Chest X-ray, AP view. Patient: 20 years old, sex M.
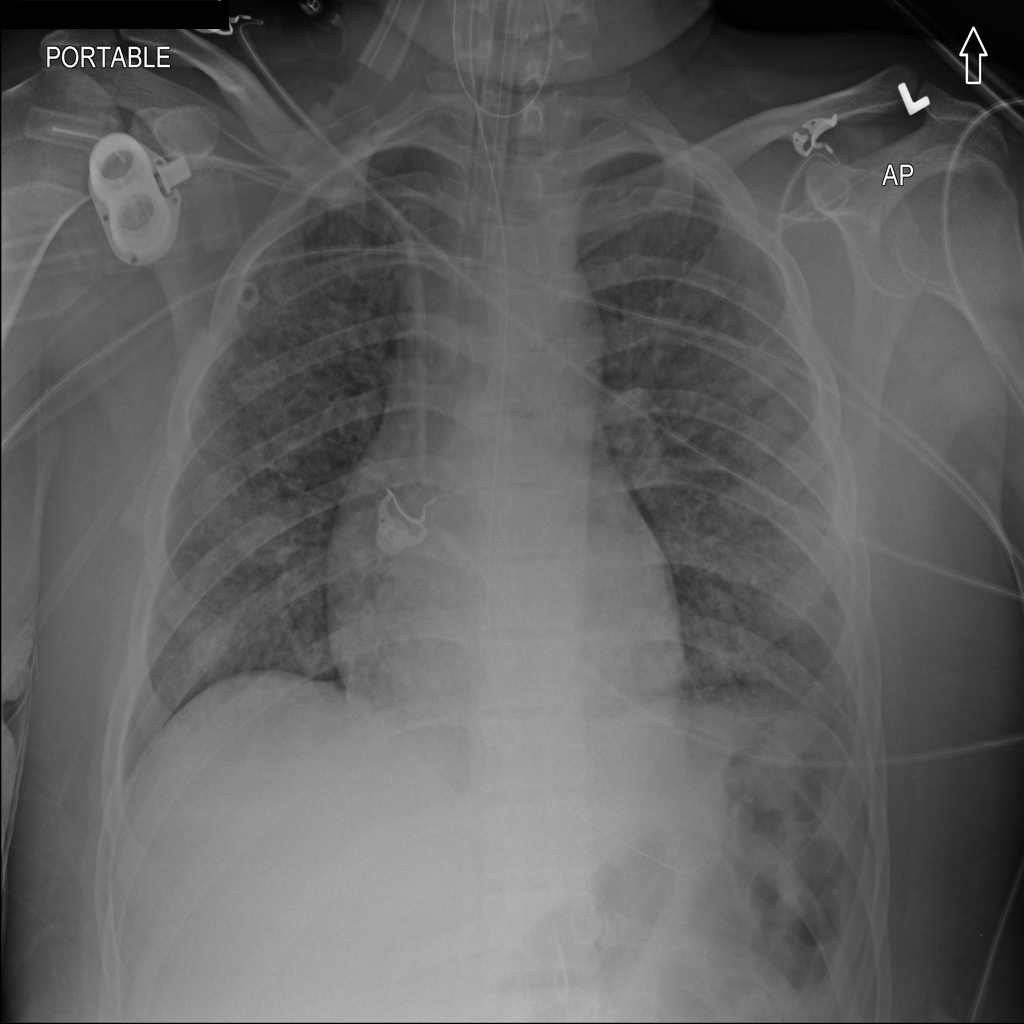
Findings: No Finding